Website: apple-inc
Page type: customer-info-address
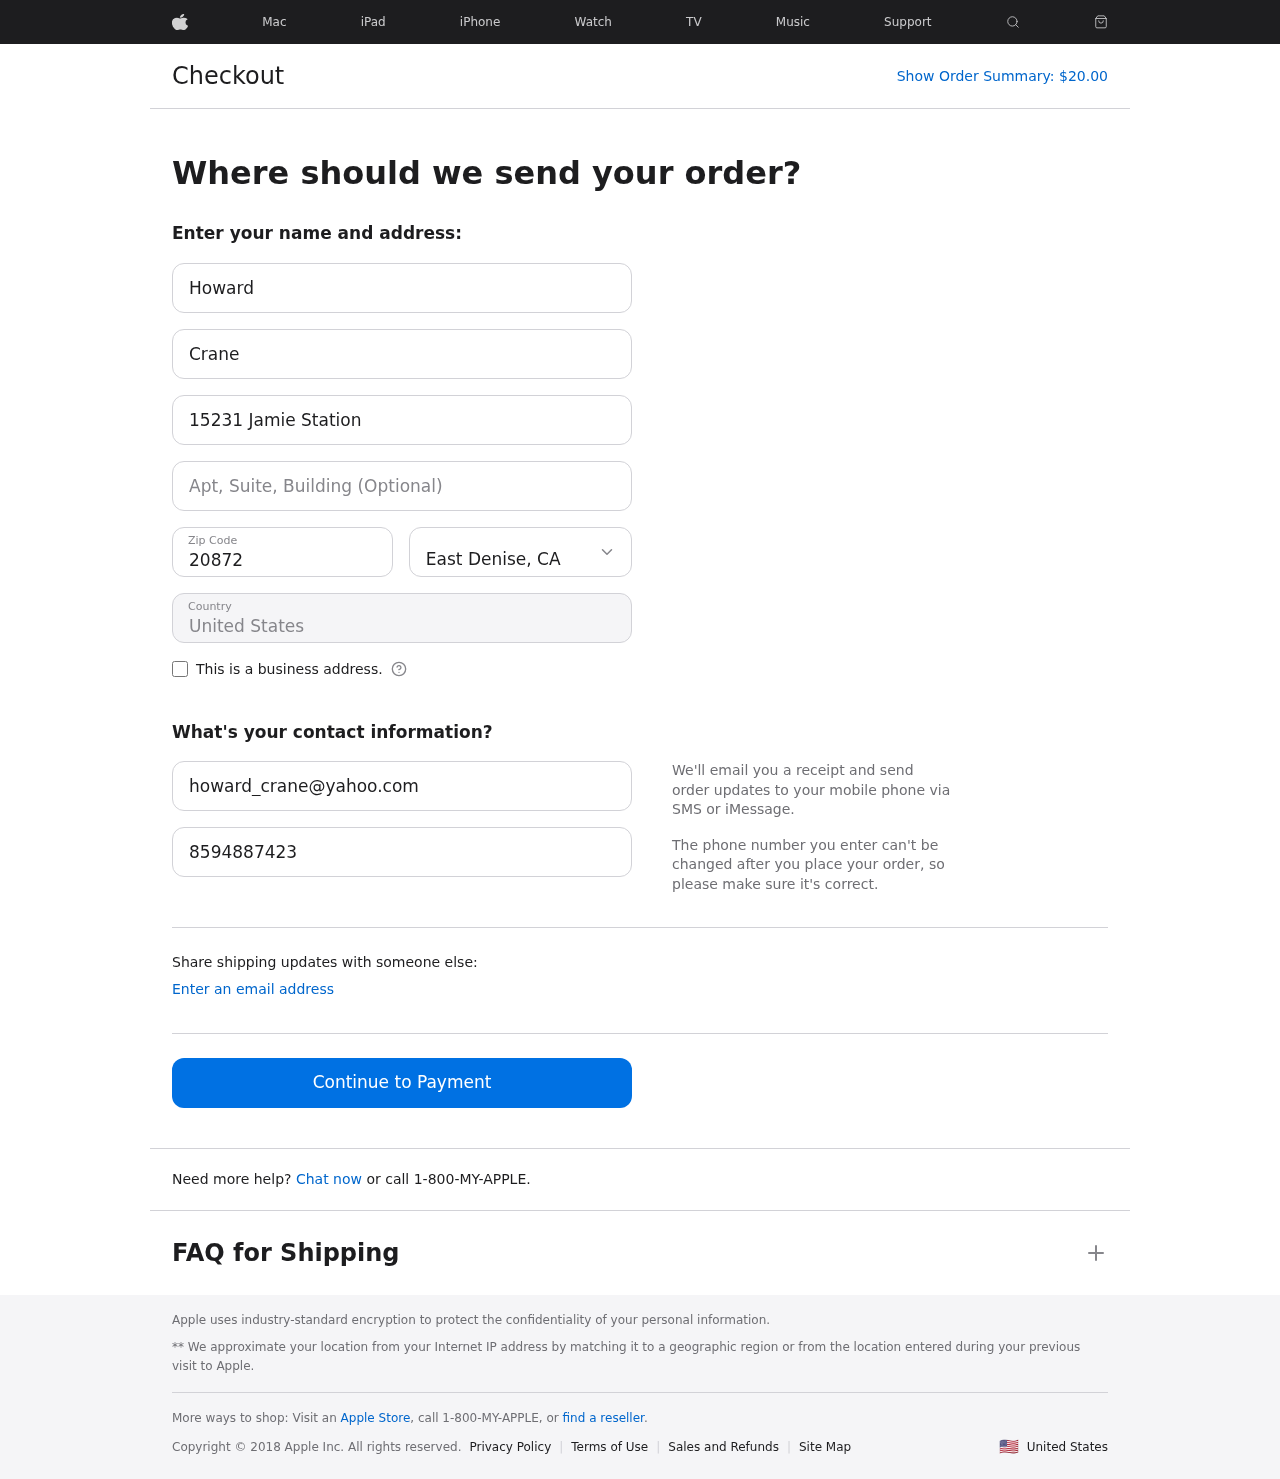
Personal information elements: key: PII_CITY_STATE
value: East Denise, CA
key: PII_COUNTRY
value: United States
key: PII_EMAIL
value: howard_crane@yahoo.com
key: PII_FIRSTNAME
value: Howard
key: PII_LASTNAME
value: Crane
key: PII_PHONE
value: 8594887423
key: PII_POSTCODE
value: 20872
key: PII_STREET
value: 15231 Jamie Station
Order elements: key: ORDER_TOTAL
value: $20.00